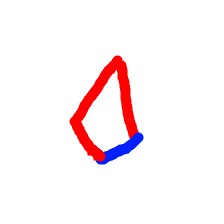
Shape: kite